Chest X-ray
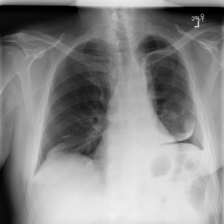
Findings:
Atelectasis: positive
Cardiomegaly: negative
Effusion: negative
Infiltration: negative
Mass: negative
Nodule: negative
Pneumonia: negative
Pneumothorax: positive
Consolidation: negative
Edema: negative
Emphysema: negative
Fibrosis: negative
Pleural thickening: negative
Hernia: negative